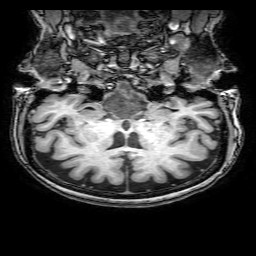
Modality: T1w
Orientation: sagittal
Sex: female
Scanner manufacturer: philips
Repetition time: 0.008174 s
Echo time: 0.00375 s